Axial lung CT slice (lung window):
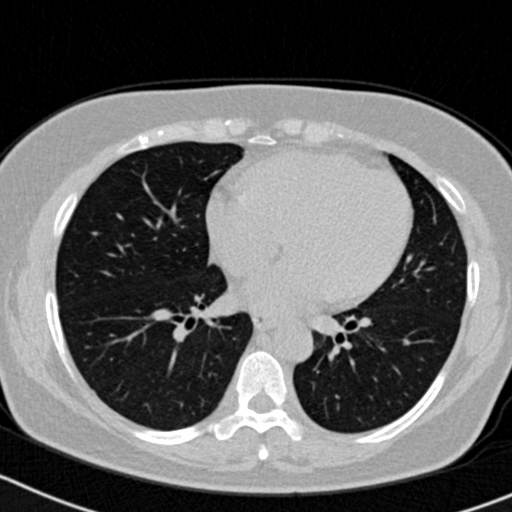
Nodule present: no